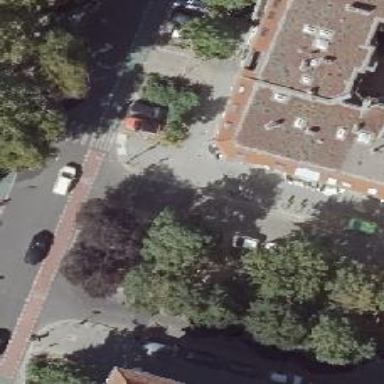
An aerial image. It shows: Unmarked crossing with left kerb extension.